Field crop: maize
Growth stage: 2
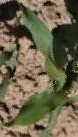
Species: maize